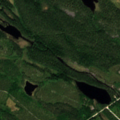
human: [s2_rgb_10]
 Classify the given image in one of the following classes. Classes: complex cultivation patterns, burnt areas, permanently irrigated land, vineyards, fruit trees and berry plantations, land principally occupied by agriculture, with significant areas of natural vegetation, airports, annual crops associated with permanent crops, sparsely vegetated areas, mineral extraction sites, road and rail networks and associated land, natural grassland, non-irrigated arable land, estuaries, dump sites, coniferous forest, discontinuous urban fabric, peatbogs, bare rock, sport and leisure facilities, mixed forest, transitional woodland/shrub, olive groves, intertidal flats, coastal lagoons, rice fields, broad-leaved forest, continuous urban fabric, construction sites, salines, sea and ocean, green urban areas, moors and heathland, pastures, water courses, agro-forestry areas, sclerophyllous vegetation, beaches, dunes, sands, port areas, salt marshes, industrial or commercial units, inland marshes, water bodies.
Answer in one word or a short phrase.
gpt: coniferous forest, water bodies